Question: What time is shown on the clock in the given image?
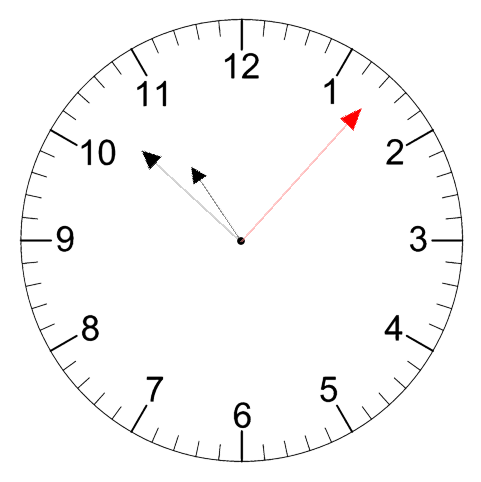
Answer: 10:52:07